Current action and preconditions to check: trajectory_clear

Your task: For each precondition in the list above, predict whether it will hold at this action.

Consider the current scene as observed from the mobile robot's camera, and analyze the predicted future states of all dynamic agents (e.g., people, animals, vehicles, or any moving entities) within the NEXT SECOND.

IMPORTANT: Only answer "very likely" if you are absolutely certain—based on strong, clear evidence—that a dynamic agent will violate the precondition in the predicted future state. Do NOT answer "very likely" for unlikely, ambiguous, or low-probability risks.

Ask yourself for each precondition: Is there a high probability, with clear and convincing evidence, that the predicted future states of any dynamic agent will interfere with the predicted future state of the currently executing action within the NEXT SECOND, causing that precondition to fail?

Assess the risk level based on these predictions. Use "likely" or "very likely" if motions create a clear risk of interference.

Use "neutral" or "improbable" if agents are nearby but their predicted paths are clearly diverging or non-conflicting.

Failure Risk Categories: "very improbable", "improbable", "neutral", "likely", "very likely"

Answer Format: Output ONLY the probability_of_failure value from these categories: "very improbable", "improbable", "neutral", "likely", "very likely"

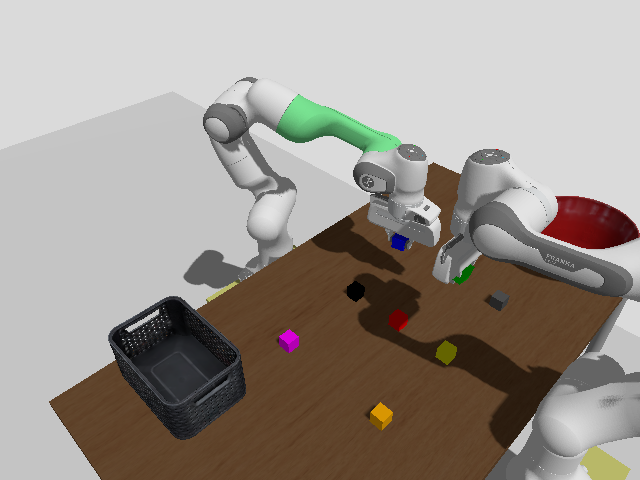

Answer: improbable